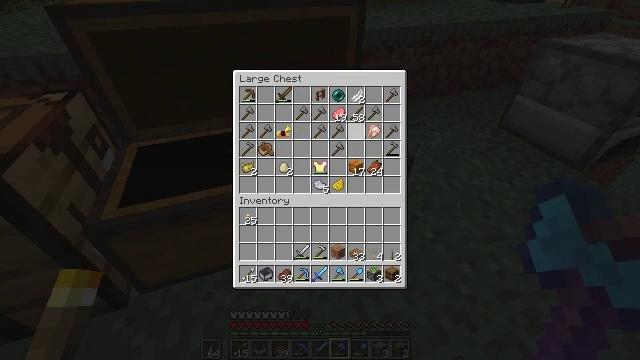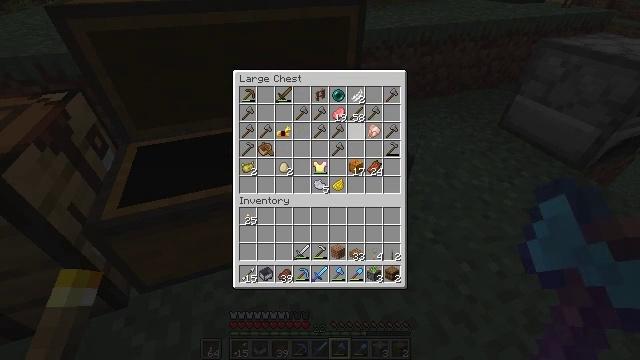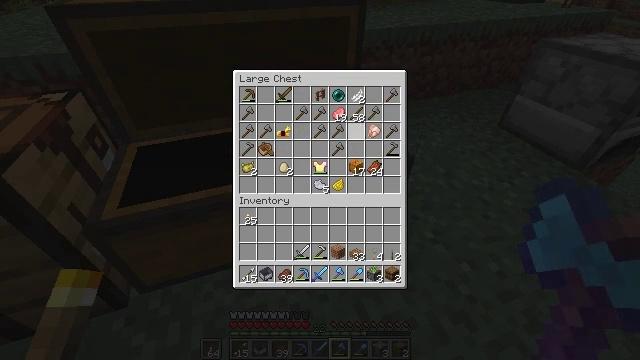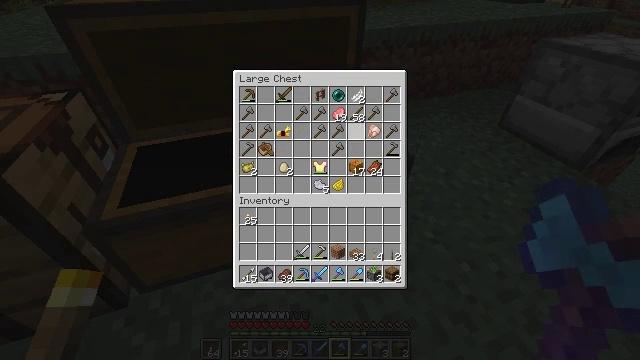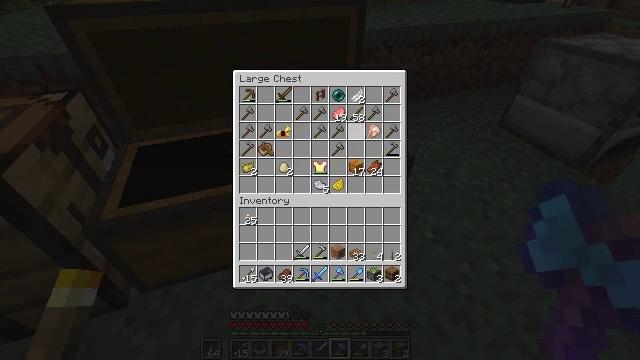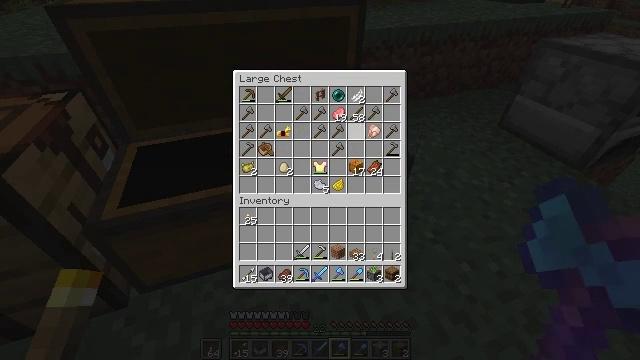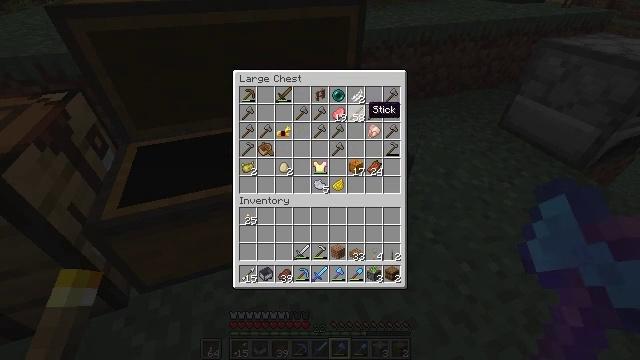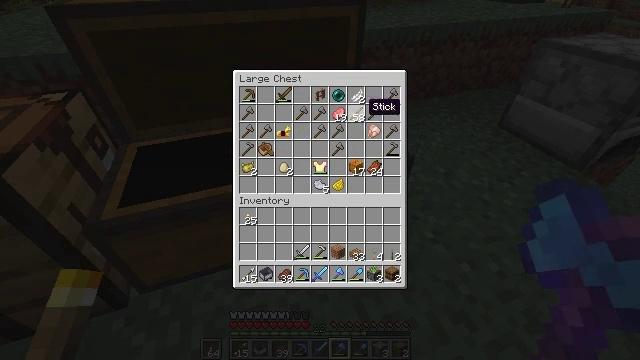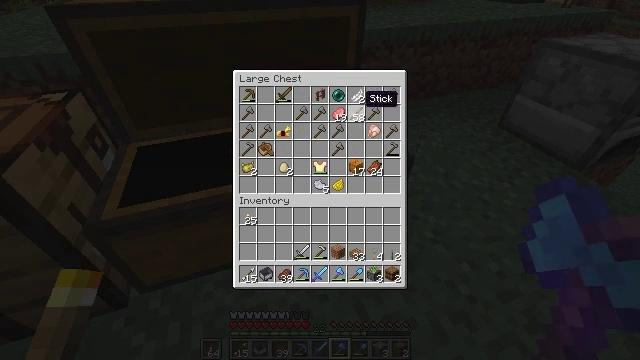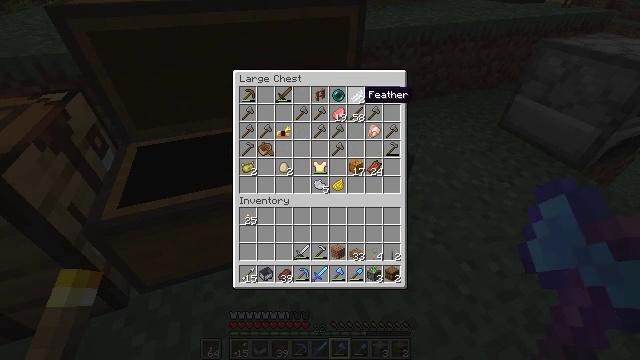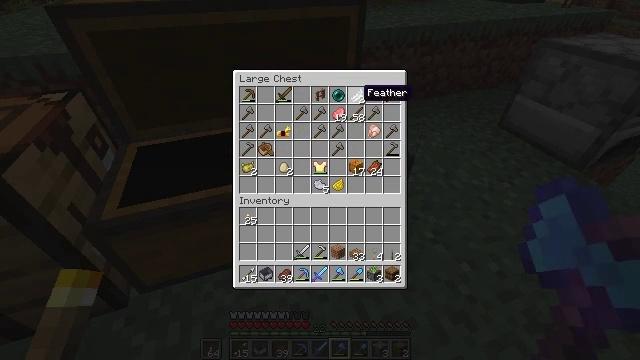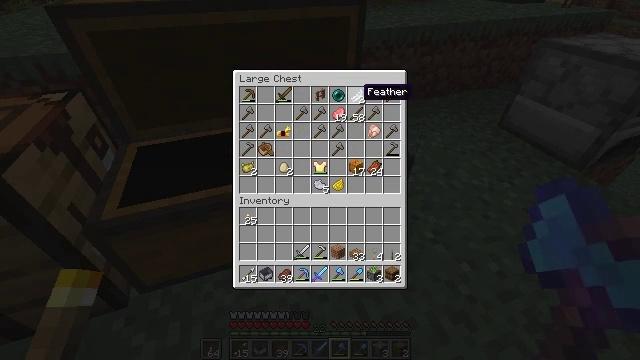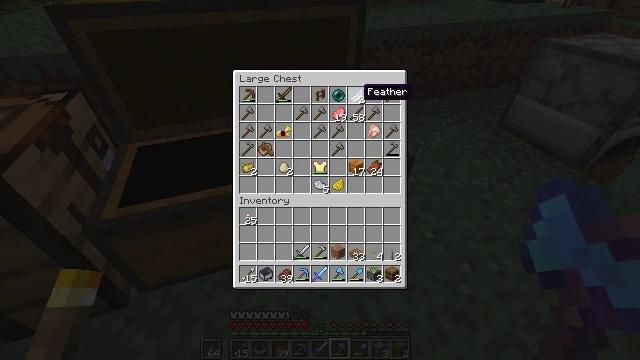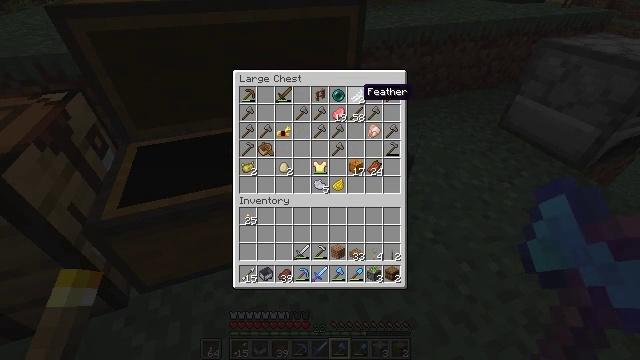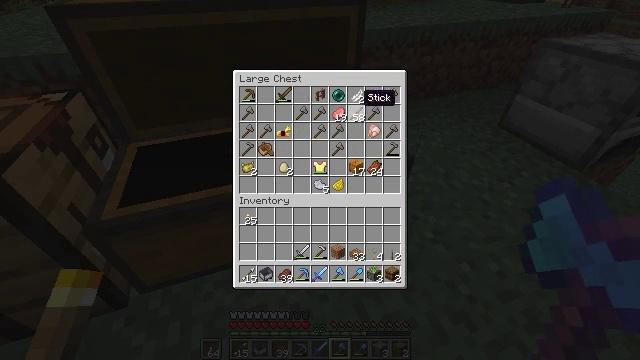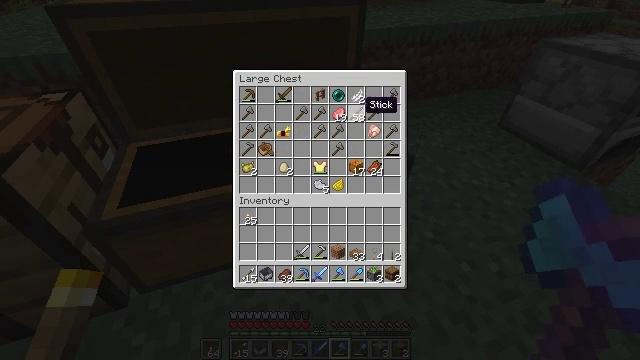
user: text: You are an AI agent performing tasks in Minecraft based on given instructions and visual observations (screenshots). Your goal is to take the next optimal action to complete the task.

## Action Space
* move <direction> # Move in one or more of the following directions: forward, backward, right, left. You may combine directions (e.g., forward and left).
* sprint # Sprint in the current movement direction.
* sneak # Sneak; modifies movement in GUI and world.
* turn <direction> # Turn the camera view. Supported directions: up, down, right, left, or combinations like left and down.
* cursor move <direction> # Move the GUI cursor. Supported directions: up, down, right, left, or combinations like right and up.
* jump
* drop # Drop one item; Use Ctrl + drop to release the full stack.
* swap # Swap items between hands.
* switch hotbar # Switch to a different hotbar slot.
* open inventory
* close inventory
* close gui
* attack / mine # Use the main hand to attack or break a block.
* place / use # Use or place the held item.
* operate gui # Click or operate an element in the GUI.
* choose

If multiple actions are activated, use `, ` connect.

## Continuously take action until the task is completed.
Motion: motion action
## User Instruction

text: Gather the chest from its place.
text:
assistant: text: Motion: sneak, operate gui
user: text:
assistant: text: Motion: sneak
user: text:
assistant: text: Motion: sneak
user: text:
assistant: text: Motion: sneak
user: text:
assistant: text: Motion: sneak, cursor move up
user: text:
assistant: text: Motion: sneak, cursor move up
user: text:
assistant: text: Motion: sneak
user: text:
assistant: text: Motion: sneak, cursor move up
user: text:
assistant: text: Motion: sneak
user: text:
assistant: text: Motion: sneak
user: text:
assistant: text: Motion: sneak
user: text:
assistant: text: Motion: sneak
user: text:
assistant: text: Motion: sneak
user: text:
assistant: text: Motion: sneak
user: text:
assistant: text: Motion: sneak, cursor move down
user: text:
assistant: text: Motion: sneak
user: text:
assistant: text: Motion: sneak, operate gui
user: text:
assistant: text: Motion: sneak, operate gui
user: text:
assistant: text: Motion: sneak, operate gui
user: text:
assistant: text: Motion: sneak
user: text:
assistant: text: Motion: sneak
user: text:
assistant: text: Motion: sneak
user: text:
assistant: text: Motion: sneak
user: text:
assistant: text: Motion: sneak, cursor move left
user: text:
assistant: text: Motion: sneak, cursor move left and up
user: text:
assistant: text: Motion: sneak, cursor move left
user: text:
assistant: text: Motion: sneak
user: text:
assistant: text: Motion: sneak
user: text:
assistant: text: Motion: sneak
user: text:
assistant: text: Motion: sneak